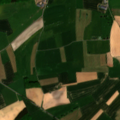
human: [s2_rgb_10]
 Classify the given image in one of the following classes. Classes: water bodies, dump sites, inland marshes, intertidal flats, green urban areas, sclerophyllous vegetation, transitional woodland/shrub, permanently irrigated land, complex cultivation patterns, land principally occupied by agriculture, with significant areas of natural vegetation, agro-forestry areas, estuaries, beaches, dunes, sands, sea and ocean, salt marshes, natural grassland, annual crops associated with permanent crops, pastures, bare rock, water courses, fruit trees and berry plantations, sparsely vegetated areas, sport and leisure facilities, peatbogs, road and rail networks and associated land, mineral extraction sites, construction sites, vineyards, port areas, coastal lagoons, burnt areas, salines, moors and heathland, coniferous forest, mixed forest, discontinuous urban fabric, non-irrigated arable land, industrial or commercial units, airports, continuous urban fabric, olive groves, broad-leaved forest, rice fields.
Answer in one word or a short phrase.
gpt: discontinuous urban fabric, complex cultivation patterns, broad-leaved forest